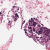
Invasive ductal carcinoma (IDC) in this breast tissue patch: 0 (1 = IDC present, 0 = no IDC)